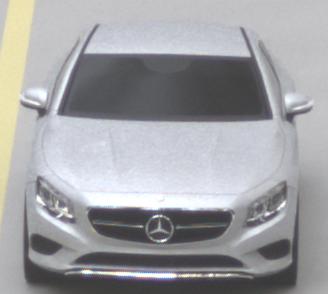
Make: Mercedes-Benz
Model: S 400 Coupé
Detailed model: S-Class (217) Coupé
Model produced from: 2015/10
Model produced until: 2017/09
Doors: 2
Color: white
Road condition: dry road
Daytime: morning or afternoon
Contrast: low contrast